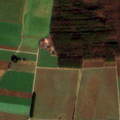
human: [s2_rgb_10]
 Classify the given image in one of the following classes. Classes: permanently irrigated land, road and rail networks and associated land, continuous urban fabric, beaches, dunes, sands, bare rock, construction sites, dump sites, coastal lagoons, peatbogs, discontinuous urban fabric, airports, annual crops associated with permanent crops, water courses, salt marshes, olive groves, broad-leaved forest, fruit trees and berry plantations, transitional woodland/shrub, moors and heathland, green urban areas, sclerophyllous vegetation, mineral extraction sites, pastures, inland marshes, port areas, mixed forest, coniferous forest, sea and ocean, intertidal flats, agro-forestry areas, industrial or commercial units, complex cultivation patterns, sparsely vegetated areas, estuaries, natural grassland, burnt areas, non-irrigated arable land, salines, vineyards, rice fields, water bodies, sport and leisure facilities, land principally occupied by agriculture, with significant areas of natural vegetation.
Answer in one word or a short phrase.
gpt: non-irrigated arable land, broad-leaved forest, mixed forest